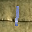
Label: 1